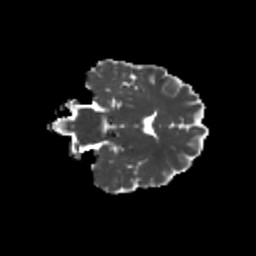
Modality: MD
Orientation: coronal
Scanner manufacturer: siemens
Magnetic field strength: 3 T
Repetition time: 9.2 s
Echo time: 0.084 s